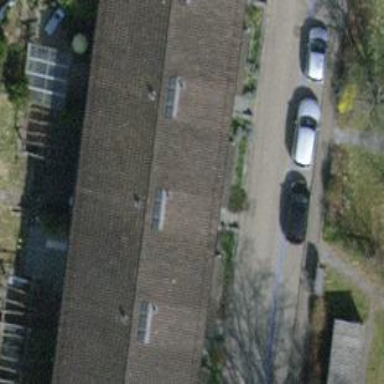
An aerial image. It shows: Gabled roof house.